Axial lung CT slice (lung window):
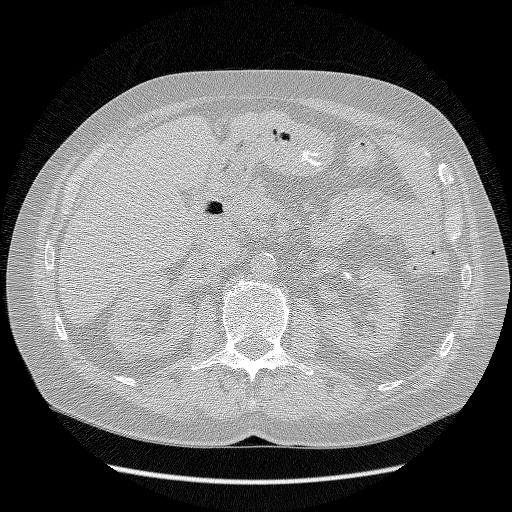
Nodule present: no